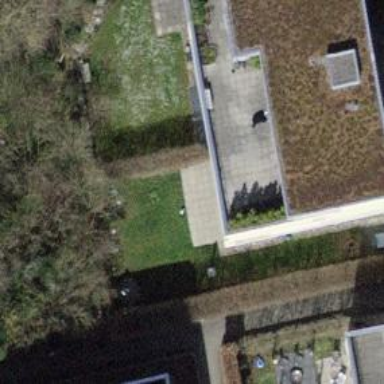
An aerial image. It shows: House with flat roof.